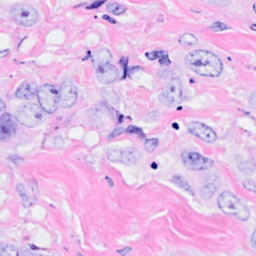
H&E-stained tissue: Breast